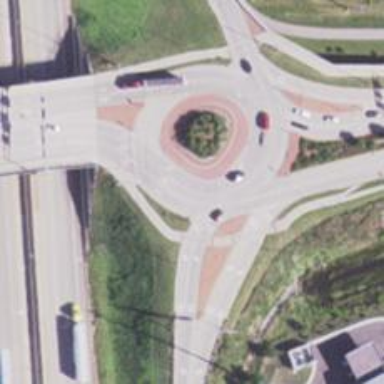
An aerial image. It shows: Roundabout at primary highway.